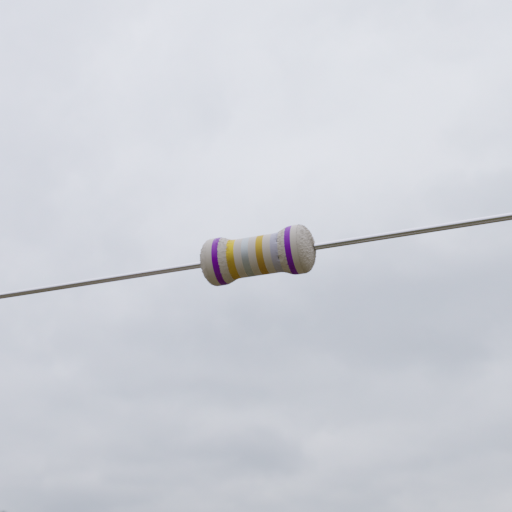
Resistor colour bands (in order): violet, gold, silver, gold, silver, violet